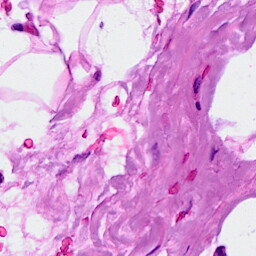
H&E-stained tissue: Breast